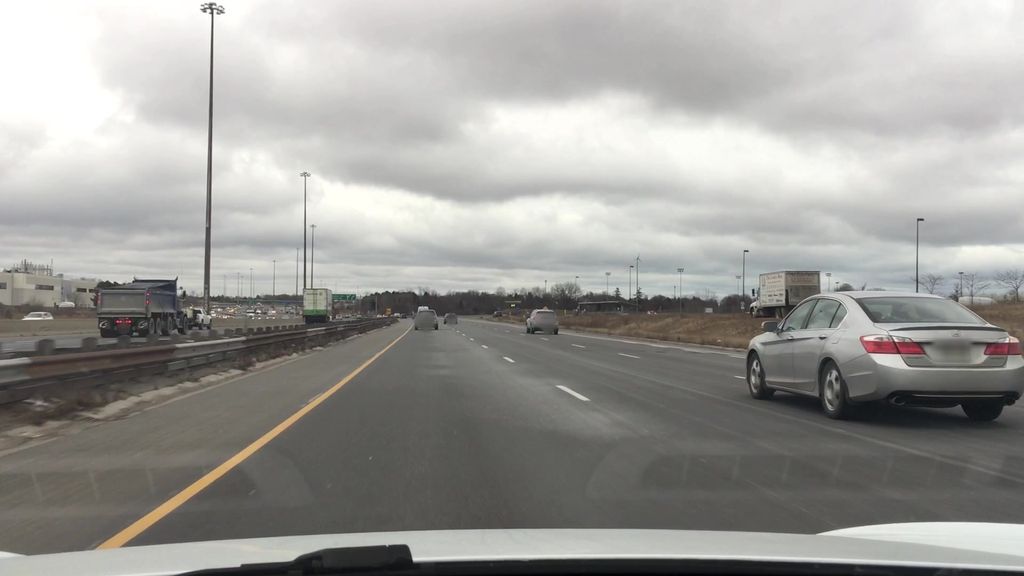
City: toronto